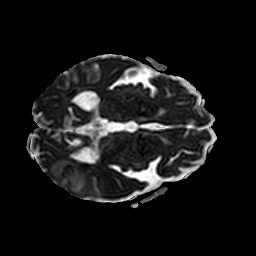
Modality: ADC
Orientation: axial
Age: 77
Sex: female
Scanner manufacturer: philips
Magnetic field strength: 3 T
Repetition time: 4.726 s
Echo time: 0.06054 s